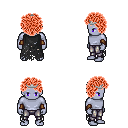
a pixel art fantasy rpg character, male body template, dark elf, purple skin, black tattered cape, metal pants, red curly afro hairstyle, silver tiara, leather bracers, four views (front, back, left, right), 2x2 character sprite sheet, small pixel art, hard edges, no anti-aliasing